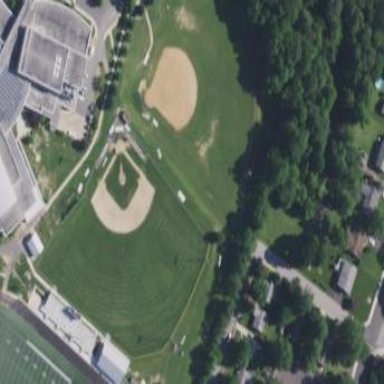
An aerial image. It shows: Softball pitch for leisure and sport activities.